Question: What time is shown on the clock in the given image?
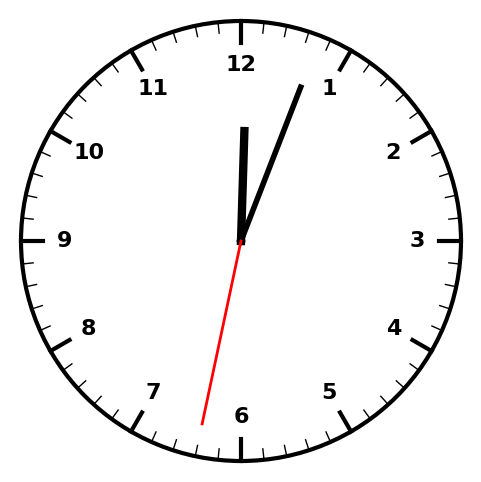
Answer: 12:03:32